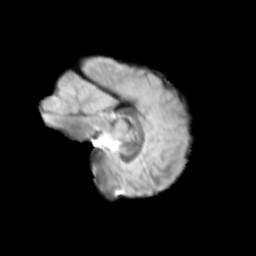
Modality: T2w
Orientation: sagittal
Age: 11
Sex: female
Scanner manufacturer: siemens
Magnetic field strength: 3 T
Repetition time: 3.8 s
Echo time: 0.07 s